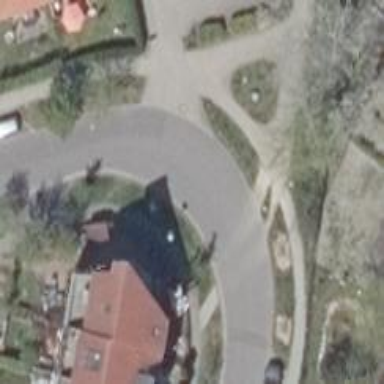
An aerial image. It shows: Residential road with asphalt surface. Both sides have sidewalks.